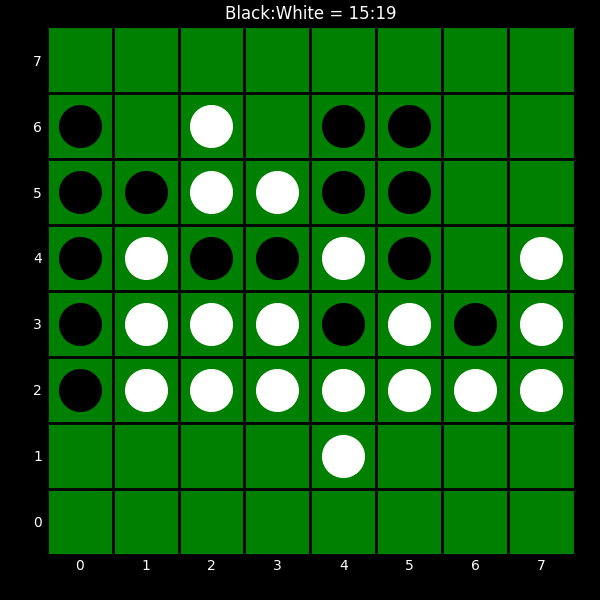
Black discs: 15
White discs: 19